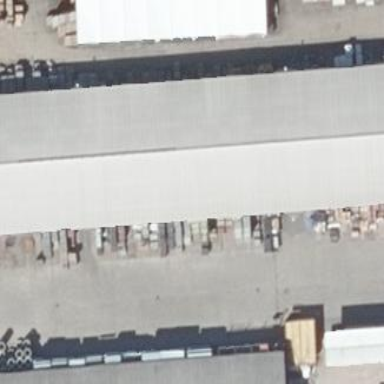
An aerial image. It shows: Commercial building.